Field crop: maize
Growth stage: 2
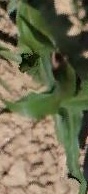
Species: maize